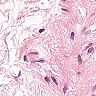
Metastatic tissue present: no